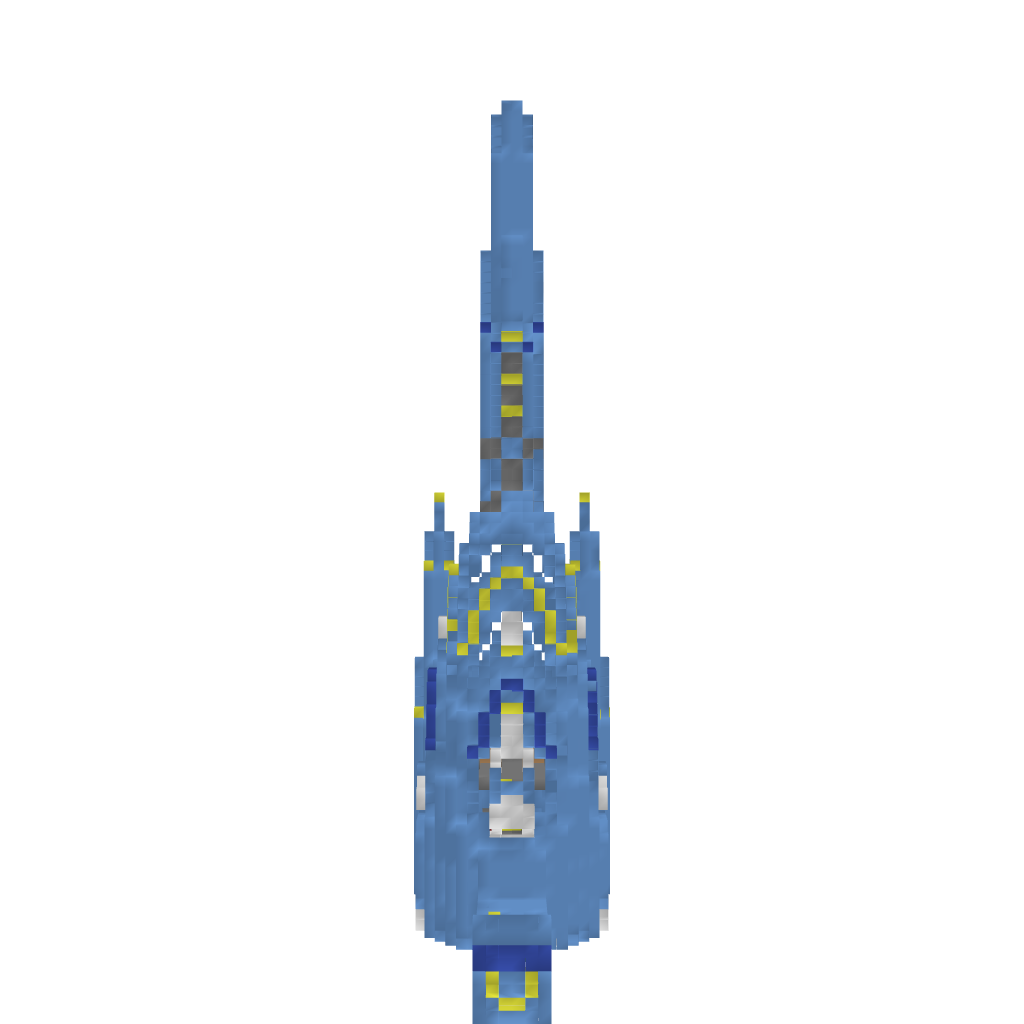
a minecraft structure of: the big rich castle high quality